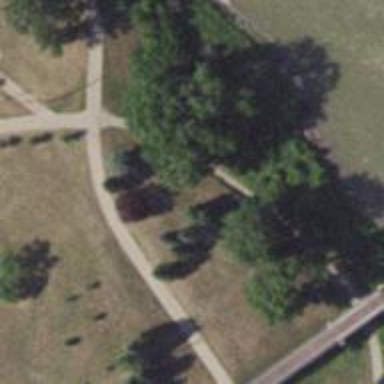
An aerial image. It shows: Footway road with cycle track.